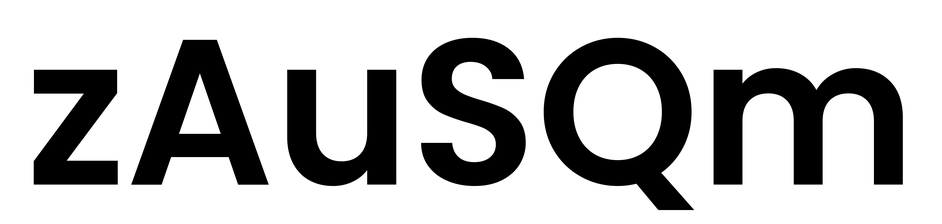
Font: Poppins-SemiBold